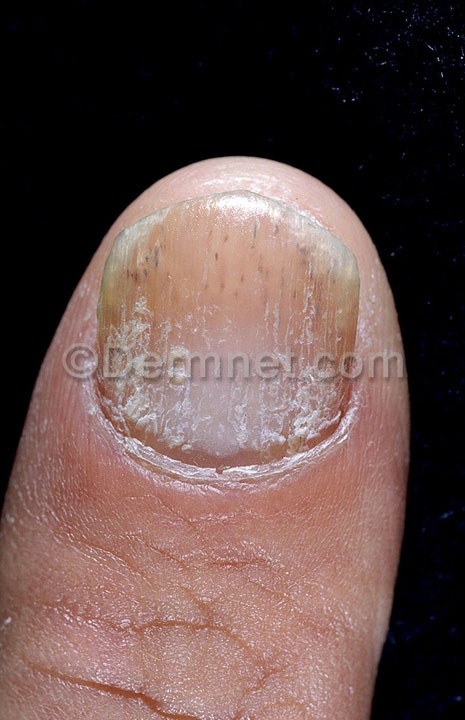
Disease: Nail Fungus and other Nail Disease